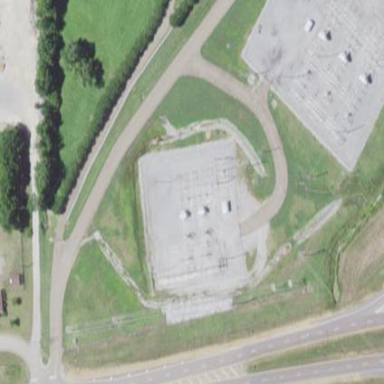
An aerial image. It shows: Distribution substation surrounded by fence.